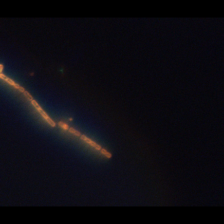
Taxon: Chaetoceros
Group: Diatoms